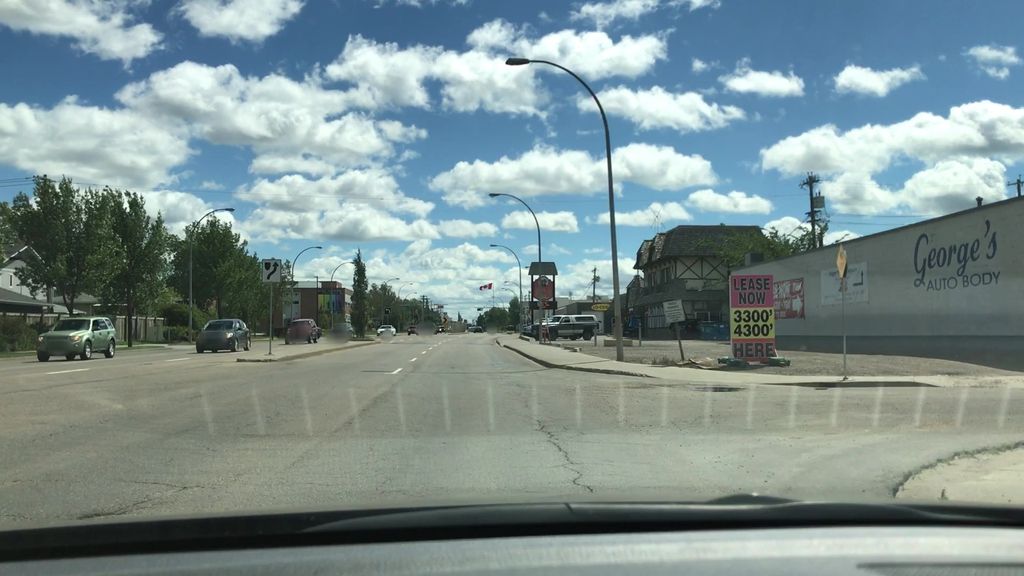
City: edmonton